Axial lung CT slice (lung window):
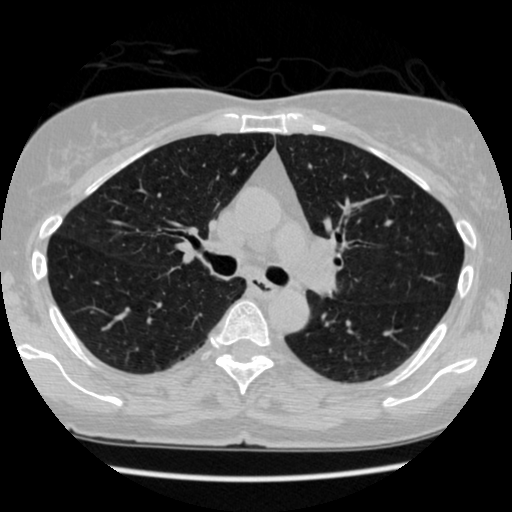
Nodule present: no